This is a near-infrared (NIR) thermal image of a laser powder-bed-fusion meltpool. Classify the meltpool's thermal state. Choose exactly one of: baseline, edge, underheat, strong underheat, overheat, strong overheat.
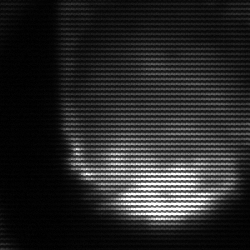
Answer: edge